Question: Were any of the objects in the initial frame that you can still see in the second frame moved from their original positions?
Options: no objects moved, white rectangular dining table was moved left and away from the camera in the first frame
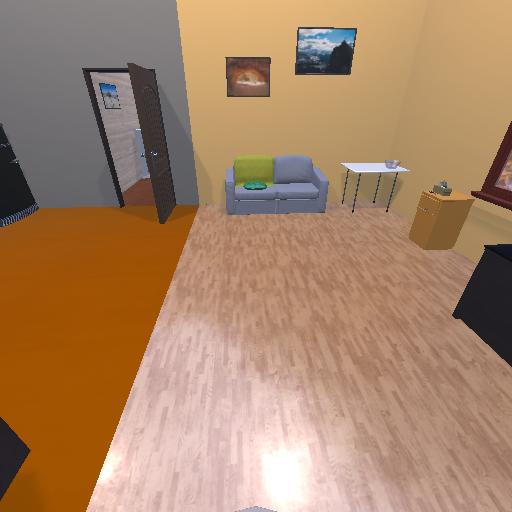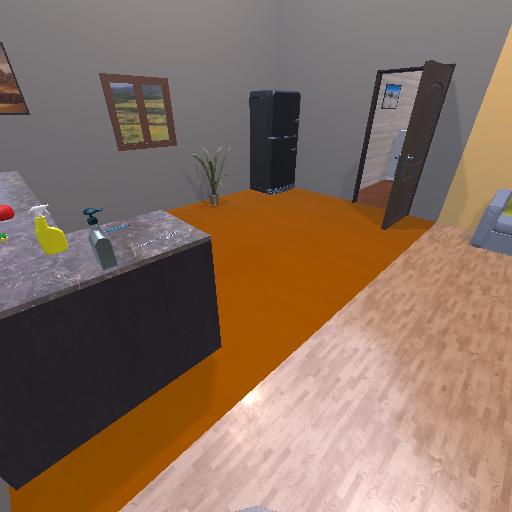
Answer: no objects moved